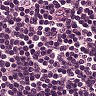
Metastatic tissue present: no